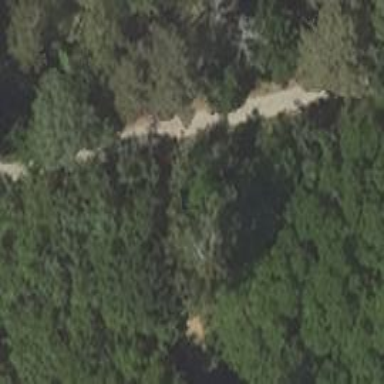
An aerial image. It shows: Service road.